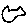
Label: bird